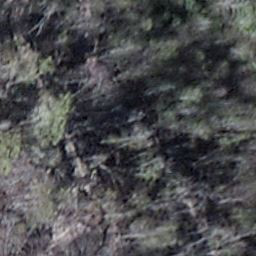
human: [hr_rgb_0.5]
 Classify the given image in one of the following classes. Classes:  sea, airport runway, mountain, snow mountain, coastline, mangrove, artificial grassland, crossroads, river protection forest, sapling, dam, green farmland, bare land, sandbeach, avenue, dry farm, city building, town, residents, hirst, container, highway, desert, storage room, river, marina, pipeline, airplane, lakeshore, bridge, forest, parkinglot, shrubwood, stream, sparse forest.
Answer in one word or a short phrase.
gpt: shrubwood